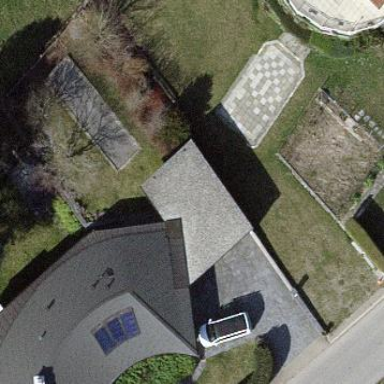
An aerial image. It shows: Garage.